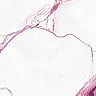
Metastatic tissue present: no